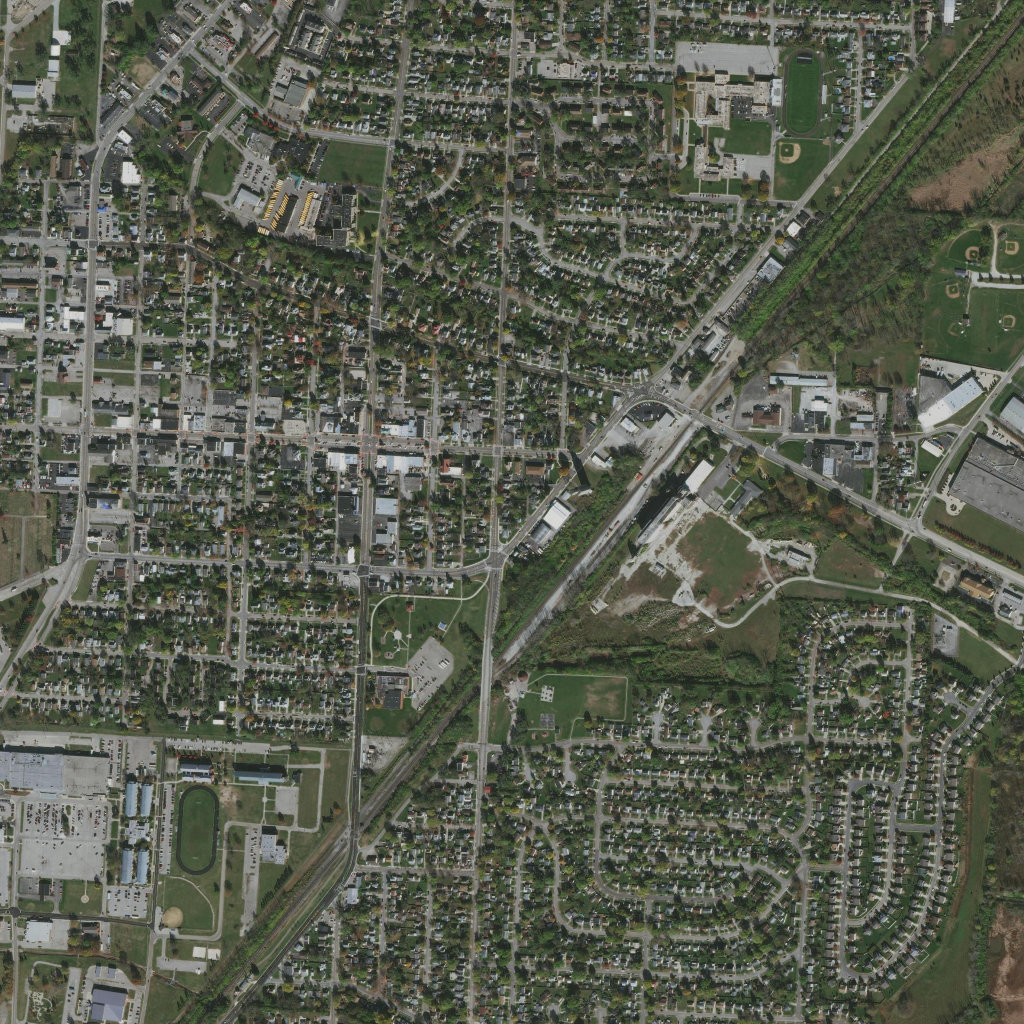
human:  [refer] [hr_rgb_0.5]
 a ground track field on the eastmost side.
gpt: <box>[[76, 4, 80, 13, 0]]</box>

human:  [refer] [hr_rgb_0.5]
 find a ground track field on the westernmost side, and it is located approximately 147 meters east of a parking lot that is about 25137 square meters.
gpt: <box>[[17, 76, 21, 85, 0]]</box>

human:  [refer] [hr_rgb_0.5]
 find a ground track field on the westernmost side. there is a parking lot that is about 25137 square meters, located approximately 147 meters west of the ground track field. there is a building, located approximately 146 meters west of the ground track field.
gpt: <box>[[17, 76, 21, 85, 0]]</box>

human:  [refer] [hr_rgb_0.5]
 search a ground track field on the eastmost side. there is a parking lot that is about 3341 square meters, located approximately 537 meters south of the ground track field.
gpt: <box>[[76, 4, 80, 13, 0]]</box>

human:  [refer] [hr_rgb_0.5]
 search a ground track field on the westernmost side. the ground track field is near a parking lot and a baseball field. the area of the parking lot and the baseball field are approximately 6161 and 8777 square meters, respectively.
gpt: <box>[[17, 76, 21, 85, 0]]</box>

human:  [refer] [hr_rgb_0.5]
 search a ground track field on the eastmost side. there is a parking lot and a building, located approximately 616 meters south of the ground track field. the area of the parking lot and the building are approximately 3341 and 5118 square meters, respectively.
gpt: <box>[[76, 4, 80, 13, 0]]</box>